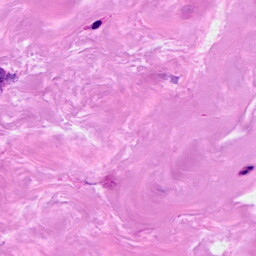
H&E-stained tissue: Breast